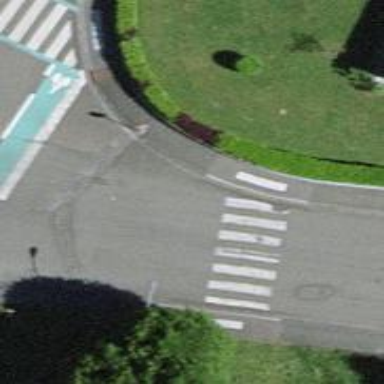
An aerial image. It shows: Zebra crossing on the road.